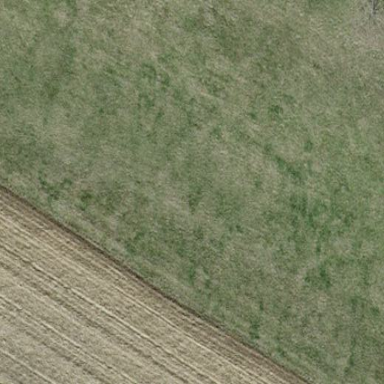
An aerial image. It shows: Beautiful meadow.